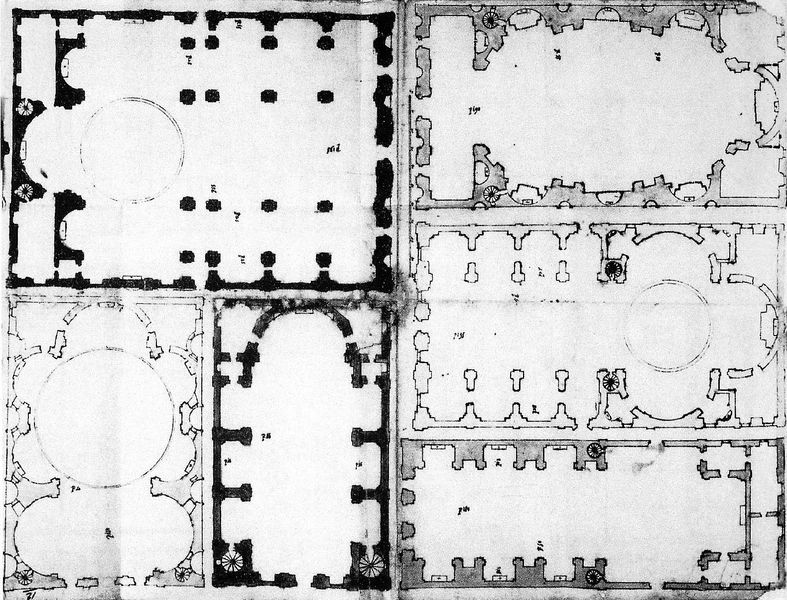
Titel: Zusammenstellung von Bautypen für Jesuitenkirchen
Künstler: de Giovanni Rosis
Schlagwörter: pfeiler, säulen, zeichnung, schiff, kirchen, entwurf, apsis, plan, wendeltreppe, grundriss, nischen, kapellen